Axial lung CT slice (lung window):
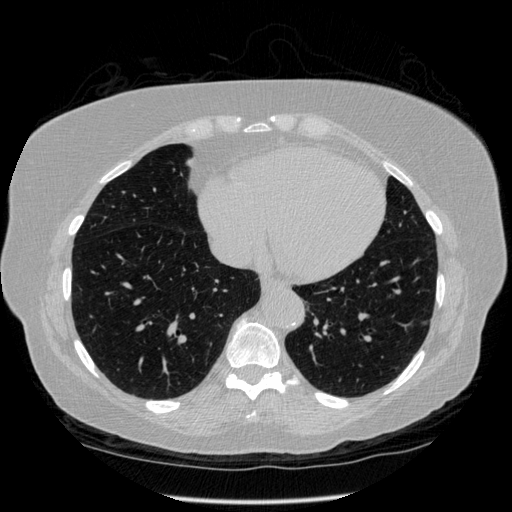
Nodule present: no